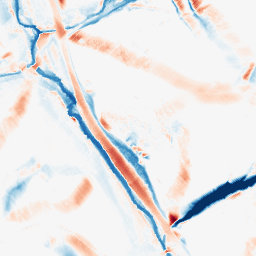
Category: morphological
Decomposition family: morphological_diamond
Decomposition parameters: operation: average
radius: 15
Upsampling method: quintic
Upsampling parameters: scale: 4
Upsampling scale: 4